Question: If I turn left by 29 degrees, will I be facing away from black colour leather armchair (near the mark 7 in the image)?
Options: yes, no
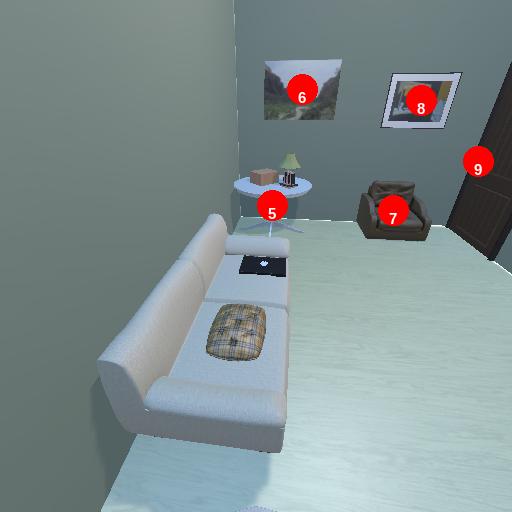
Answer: yes